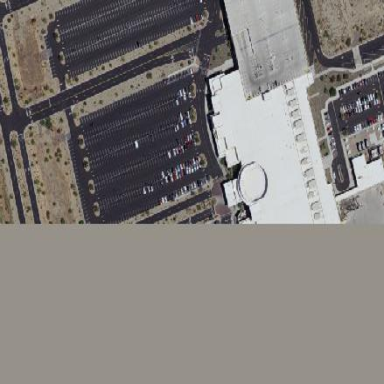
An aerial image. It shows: Casino.